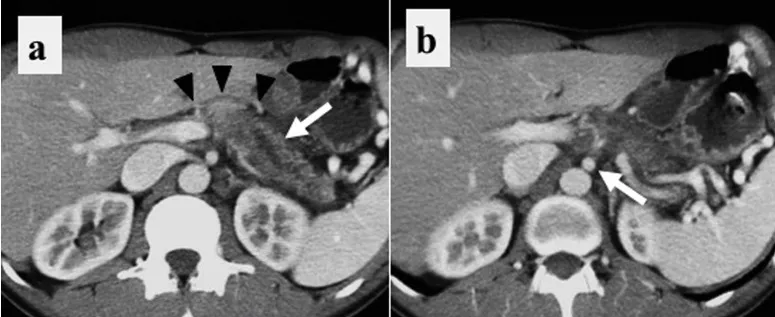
Preoperative computed tomography (Case #1) showed that. . A: a hypodense lesion in the pancreatic body (black head) and dilation of the distal pancreatic duct (white head).
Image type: radiology (ct)